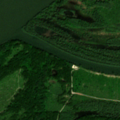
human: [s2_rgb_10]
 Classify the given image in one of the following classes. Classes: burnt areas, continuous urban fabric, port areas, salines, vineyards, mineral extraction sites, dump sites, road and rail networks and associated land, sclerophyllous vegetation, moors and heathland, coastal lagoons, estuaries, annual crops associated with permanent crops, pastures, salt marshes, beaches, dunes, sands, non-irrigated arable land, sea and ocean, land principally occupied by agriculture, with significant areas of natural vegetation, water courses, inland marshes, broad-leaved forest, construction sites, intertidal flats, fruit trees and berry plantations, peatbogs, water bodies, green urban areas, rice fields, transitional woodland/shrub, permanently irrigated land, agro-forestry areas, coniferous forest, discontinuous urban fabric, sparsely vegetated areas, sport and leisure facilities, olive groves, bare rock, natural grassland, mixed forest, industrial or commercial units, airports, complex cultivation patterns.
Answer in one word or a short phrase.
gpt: broad-leaved forest, transitional woodland/shrub, inland marshes, water courses